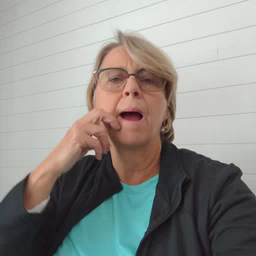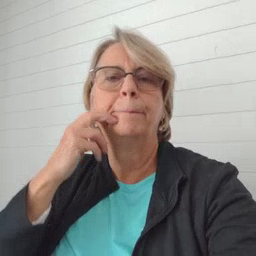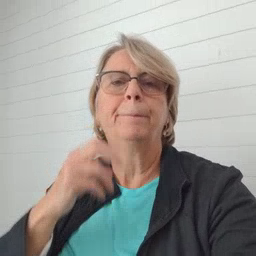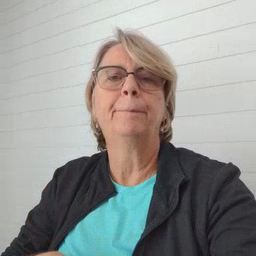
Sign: gum